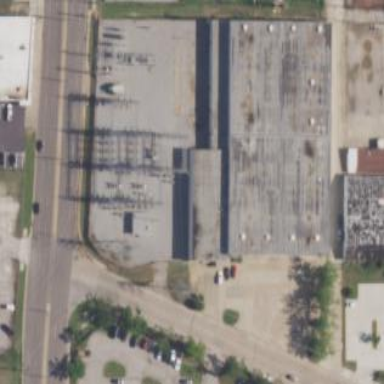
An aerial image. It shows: Power substation.